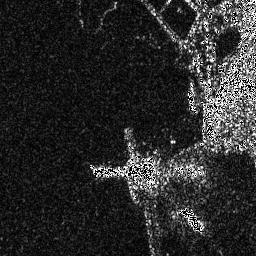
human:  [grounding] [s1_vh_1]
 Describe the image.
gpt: In the satellite image, there is  <ref>1 medium ship </ref> <box>[[70, 80, 80, 91, 0]]</box> located at bottom right,  <ref>1 small ship </ref> <box>[[72, 31, 77, 43, 0]]</box> located at right.